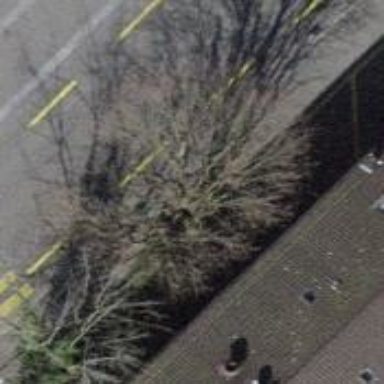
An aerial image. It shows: Urban tree adding natural touch to the cityscape.